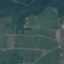
Label: PermanentCrop